Question: I have a QLabel with a 'StyledPanel, raised' frame.
It is clickable, by subclassing QLabel;
'''
class InteractiveLabel(QtGui.QLabel):
def __init__(self, parent):
QtGui.QLabel.__init__(self, parent)
def mouseReleaseEvent(self, event):
self.emit(QtCore.SIGNAL('clicked()'))
'''
However, a general opinion is that this 'Box' is not easily recognised as clickable.
In an effort toward usability, I'd like the 'Box' to show it is clickable when the mouse is hovered over it.
Obviously a reaction to a mouse hover is easily achieved by connecting the mouseHoverEvent.
However, the 'button indicator' must be natively inherited, since my Qt application allows the User to change the style (out of Windows XP, Windows 7, plastique, motif, cde).
This image shows the particular widget (bottom right corner) and the mouseHover aesthetics I desire in two different styles.

When a mouse is hovered over 'Box', I'd like it to respond like the combobox has in the top, middle.
(The 'response' is aesthetically native and occurs with all Qt buttons, except in 'CDE' and 'motif'styles.).
Is there a way to implement this with PyQt4?
(I suppose non-native solutions would involve QGradient and checking the native style, but that's yucky.)
Here's my pythonic implementation with signals working properly and all the appropriate button aesthetics.
The RichTextBox is the widget you would embed into the program.
'''
from PyQt4 import QtCore, QtGui
class RichTextButton(QtGui.QPushButton):
def __init__(self, parent=None):
QtGui.QPushButton.__init__(self, parent)
self.UnitText = QtGui.QLabel(self)
self.UnitText.setTextInteractionFlags(QtCore.Qt.NoTextInteraction)
self.UnitText.setAlignment(QtCore.Qt.AlignCenter)
self.UnitText.setMouseTracking(False)
self.setLayout(QtGui.QVBoxLayout())
self.layout().setMargin(0)
self.layout().addWidget(self.UnitText)
'''
Thanks!
---
Specs:
- python 2.7.2
- Windows 7
- PyQt4
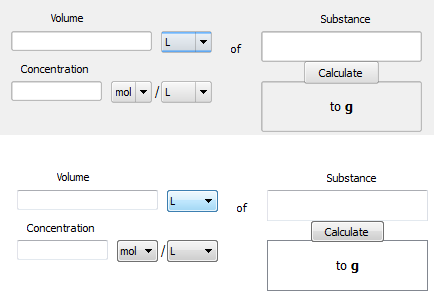
Answer: # Main idea
You can add 'QLabel'above 'QPushButton' (make 'QLabel' child of 'QPushButton') and show rich text in label, while clicks and decorations can be processed with 'QPushButton'
# Experiment
Well, I am a 'C++' programmer, but there is nothing complicated, I hope, you understand the code
- Implementing :'''
QLabel * label = new QLabel(pushButton);
label->setText("<strong>sss</strong>");
label->setAlignment(Qt::AlignCenter);
label->setMouseTracking(false);
pushButton->setLayout(new QVBoxLayout(pushButton));
pushButton->layout()->setMargin(0);
pushButton->layout()->addWidget(label);
'''
And this works! The only one silly bug () is that when you press button with mouse and then release it, it .
'mouseReleaseEvent''label'I'm pretty sure, there is a bit more elegant solution, but I'm too lazy to find it now, so, I made following:'''
class TransperentLabel: public QLabel
{
public:
TransperentLabel(QWidget* parent):QLabel(parent) {}
protected:
void mouseReleaseEvent(QMouseEvent *ev)
{
/*
QApplication::sendEvent(parent(), ev); -- does not help :(
*/
static_cast<QPushButton*>(parent())->setDown(false);
static_cast<QPushButton*>(parent())->click(); //fixing click signal issues
}
};
'''
- As said, to fix that issue, we have to add '''
label->setTextInteractionFlags(Qt::NoTextInteraction);
'''